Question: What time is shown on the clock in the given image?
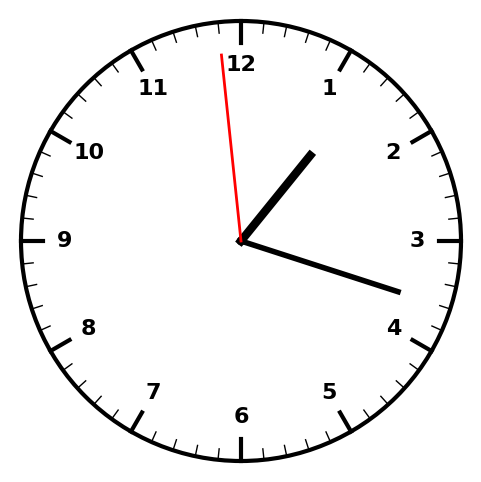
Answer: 01:17:59